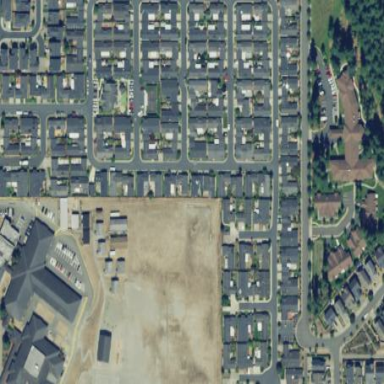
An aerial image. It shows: Residential area within neighborhood.